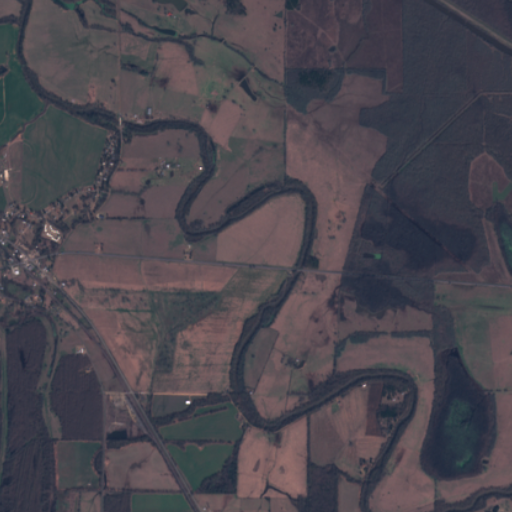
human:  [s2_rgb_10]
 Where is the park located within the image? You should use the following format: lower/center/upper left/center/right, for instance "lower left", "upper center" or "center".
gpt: The park is located in the lower left of the image.
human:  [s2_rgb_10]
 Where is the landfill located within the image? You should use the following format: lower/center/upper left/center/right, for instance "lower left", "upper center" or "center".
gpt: There is no landfill in the image.